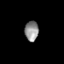
Tissue: prostate
Cell type: T cells
Senescence score: 0.3058
Nuclear area (px): 269
Mean DAPI intensity: 143.751